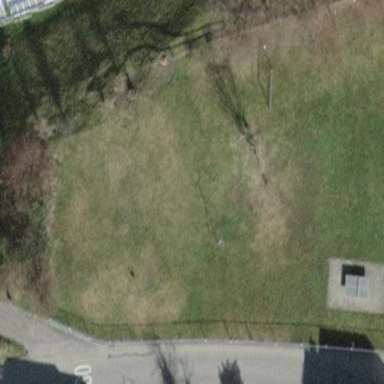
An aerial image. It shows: Area covered with grass.